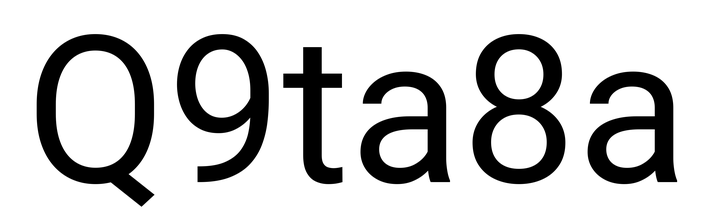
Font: Roboto_Regular